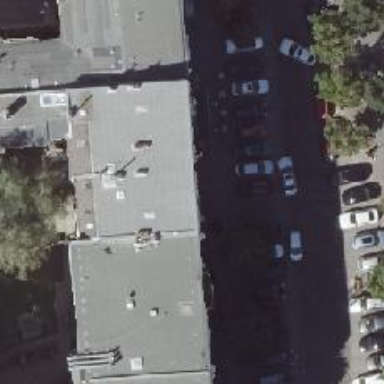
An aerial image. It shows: Beauty shop.